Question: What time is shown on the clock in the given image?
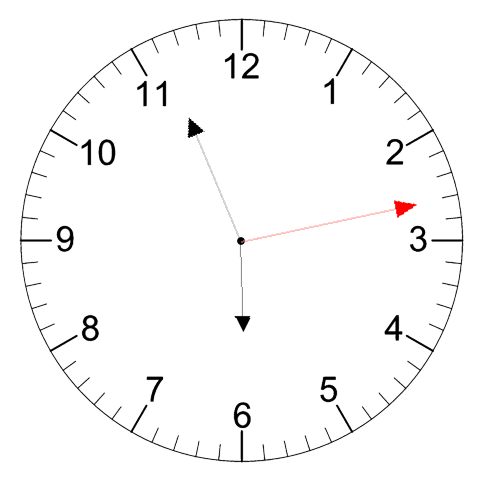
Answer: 05:56:13